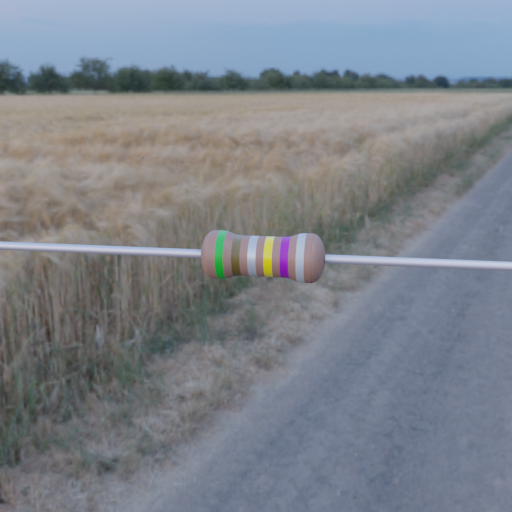
Resistor colour bands (in order): green, brown, silver, yellow, violet, silver